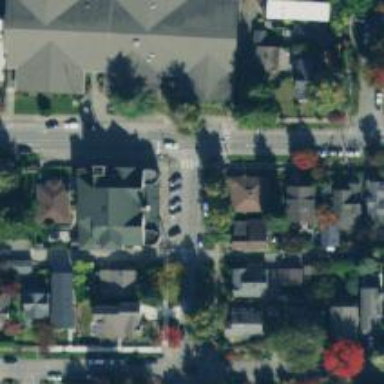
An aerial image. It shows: Residential road with separate sidewalk.